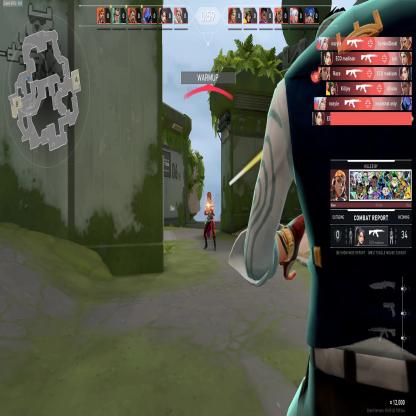
Label: enemy